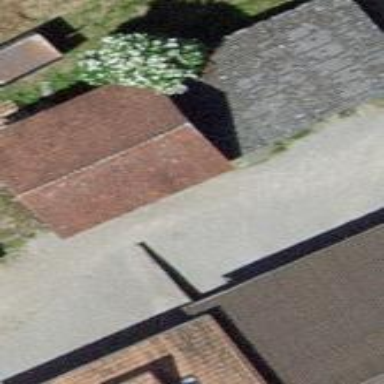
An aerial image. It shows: Barn.